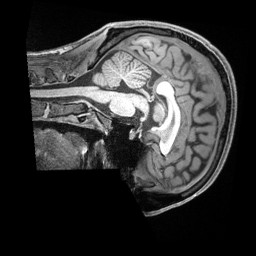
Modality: T1w
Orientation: sagittal
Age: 24
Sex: male
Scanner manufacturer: siemens
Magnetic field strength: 3 T
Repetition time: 2.4 s
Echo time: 0.00226 s